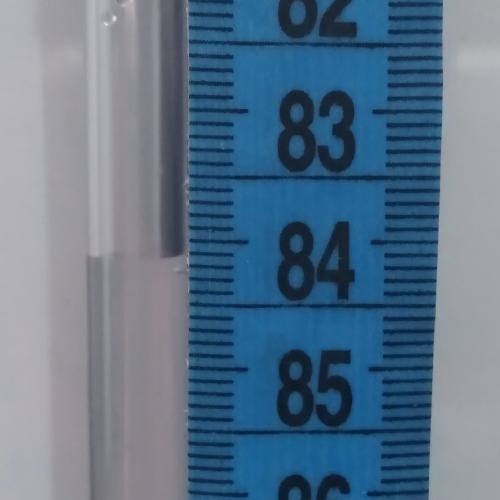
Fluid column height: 84.1 cm